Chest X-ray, PA view. Patient: 27 years old, sex M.
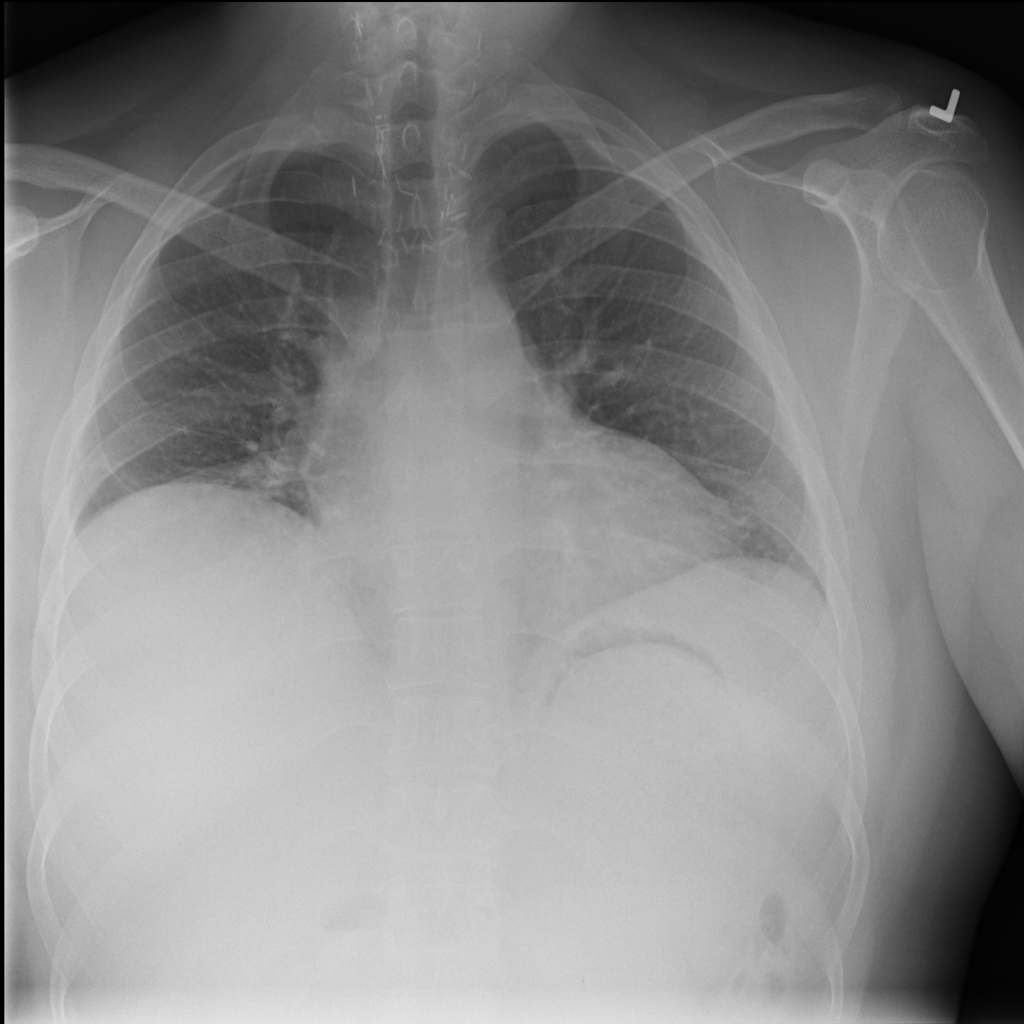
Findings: No Finding